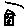
Label: house